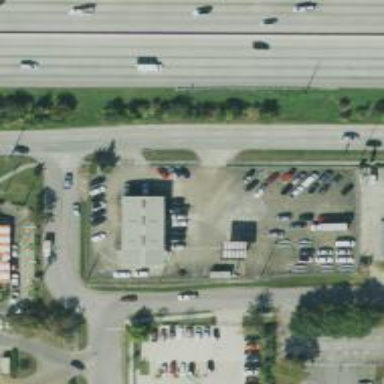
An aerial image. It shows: Car rental service.